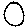
Label: circle